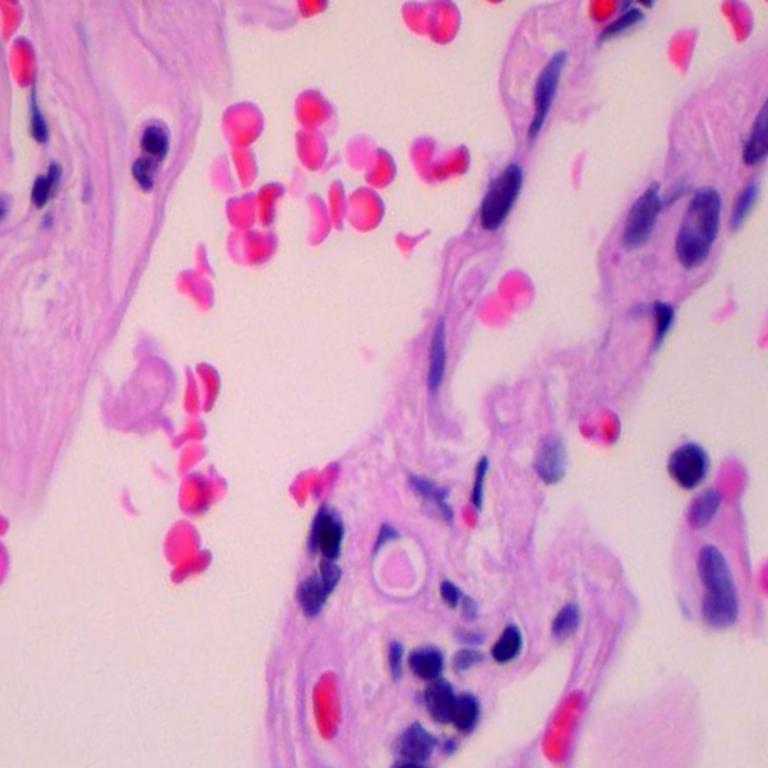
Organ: lung
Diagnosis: benign